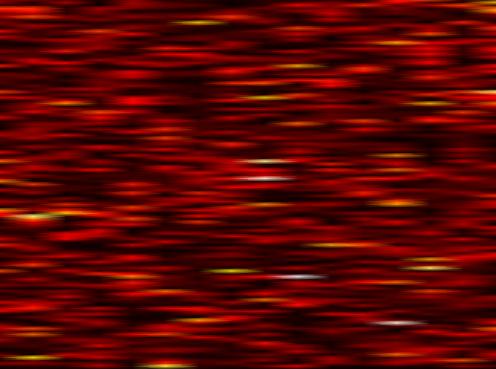
Label: FBMC